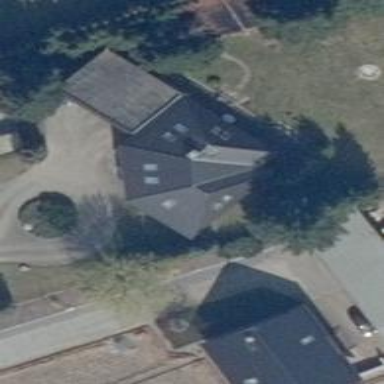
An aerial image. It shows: Detached building.